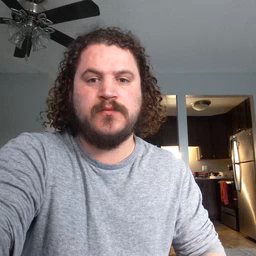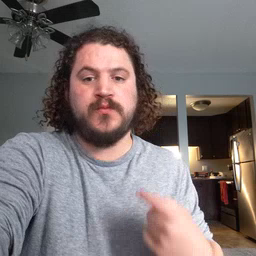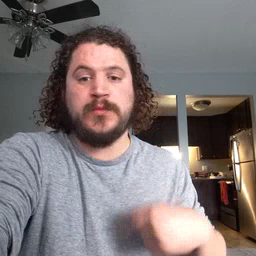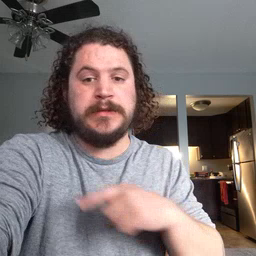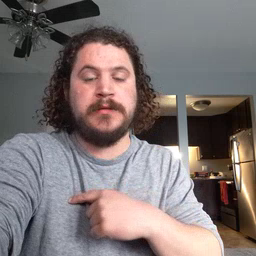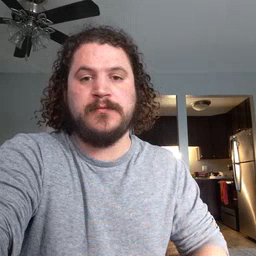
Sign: weus